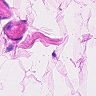
Metastatic tissue present: no